Aerial crown-view tile of a tropical tree (Barro Colorado Island, Panama), acquired 20250414:
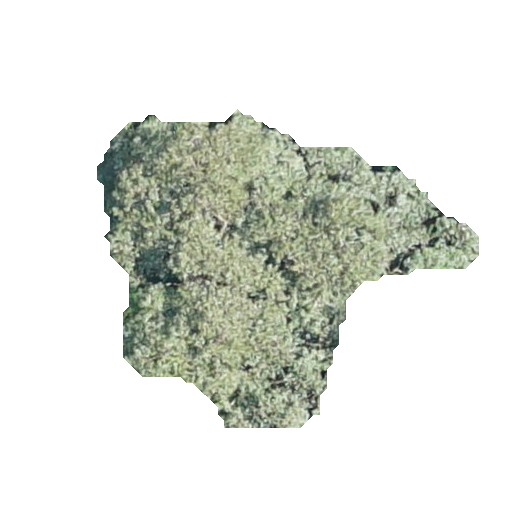
Species: Luehea seemannii
GBIF accepted scientific name: Luehea seemannii
Crown area: 107.454 m²